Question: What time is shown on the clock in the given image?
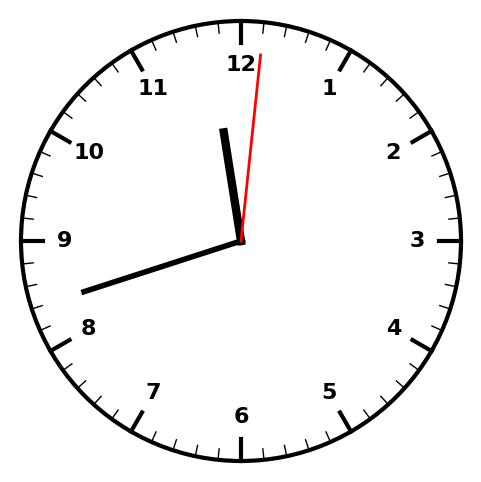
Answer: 11:42:01